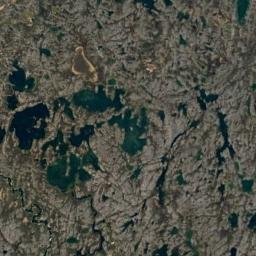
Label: wetland